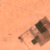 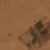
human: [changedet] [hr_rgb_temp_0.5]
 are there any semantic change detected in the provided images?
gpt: No change occurred.